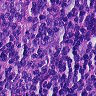
Metastatic tissue present: no